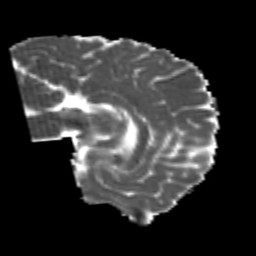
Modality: MD
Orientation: sagittal
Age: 22
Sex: male
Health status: healthy
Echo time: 0.074 s